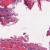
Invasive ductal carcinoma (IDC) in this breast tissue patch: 0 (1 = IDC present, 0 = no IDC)